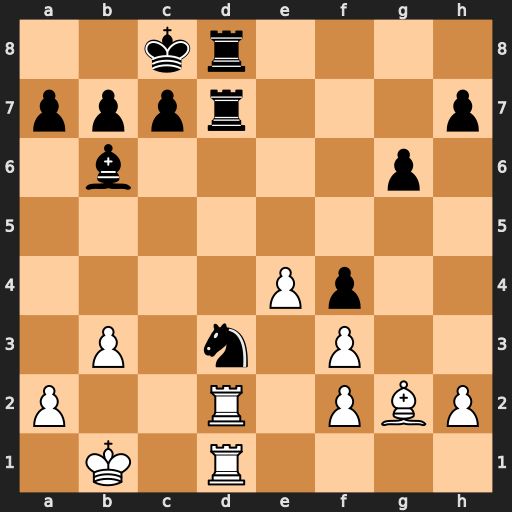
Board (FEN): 2kr4/pppr3p/1b4p1/8/4Pp2/1P1n1P2/P2R1PBP/1K1R4
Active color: w
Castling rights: -
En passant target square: -
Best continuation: Bh3 Ne5 Rd5 c6 Rxe5